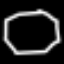
Label: octagon